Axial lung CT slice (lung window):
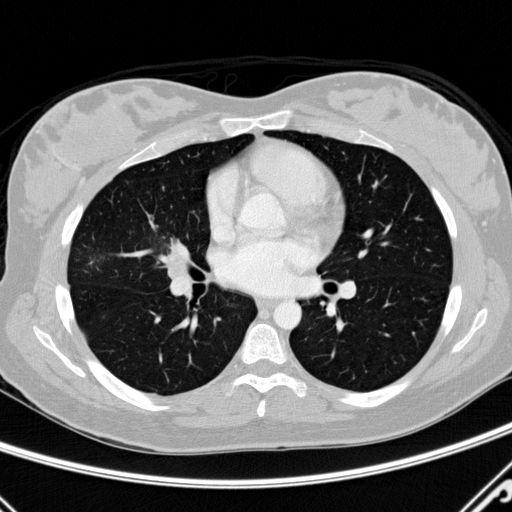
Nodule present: no